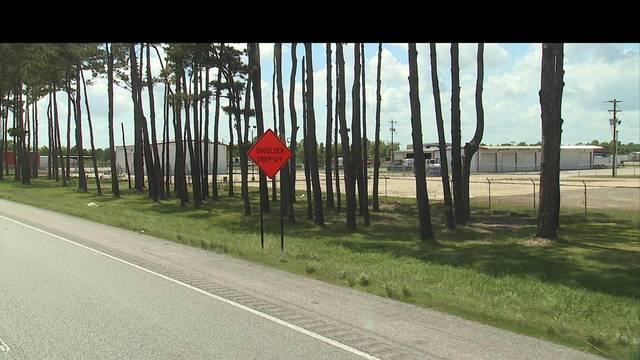
Region: United States
Coordinates: 30.248, -92.197